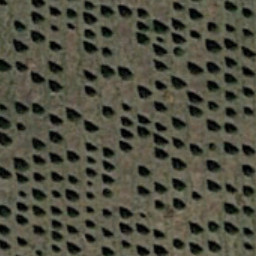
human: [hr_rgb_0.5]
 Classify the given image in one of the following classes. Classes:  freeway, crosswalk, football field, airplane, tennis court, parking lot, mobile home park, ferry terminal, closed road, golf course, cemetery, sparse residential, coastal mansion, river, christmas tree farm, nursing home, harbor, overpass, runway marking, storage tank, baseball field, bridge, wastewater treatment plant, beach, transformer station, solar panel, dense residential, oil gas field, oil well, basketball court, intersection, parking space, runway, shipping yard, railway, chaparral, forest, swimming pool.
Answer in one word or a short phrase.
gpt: christmas tree farm